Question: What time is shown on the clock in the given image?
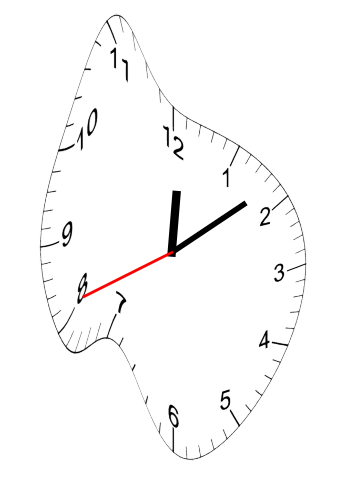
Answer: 12:08:41